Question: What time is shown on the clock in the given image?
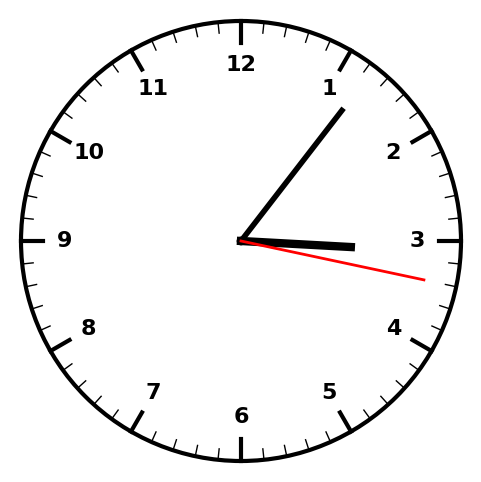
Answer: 03:06:17